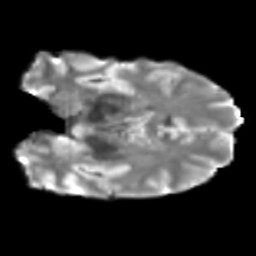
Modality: T2w
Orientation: coronal
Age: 46
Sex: male
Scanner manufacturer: siemens
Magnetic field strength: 3 T
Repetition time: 5 s
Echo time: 0.092 s